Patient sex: M
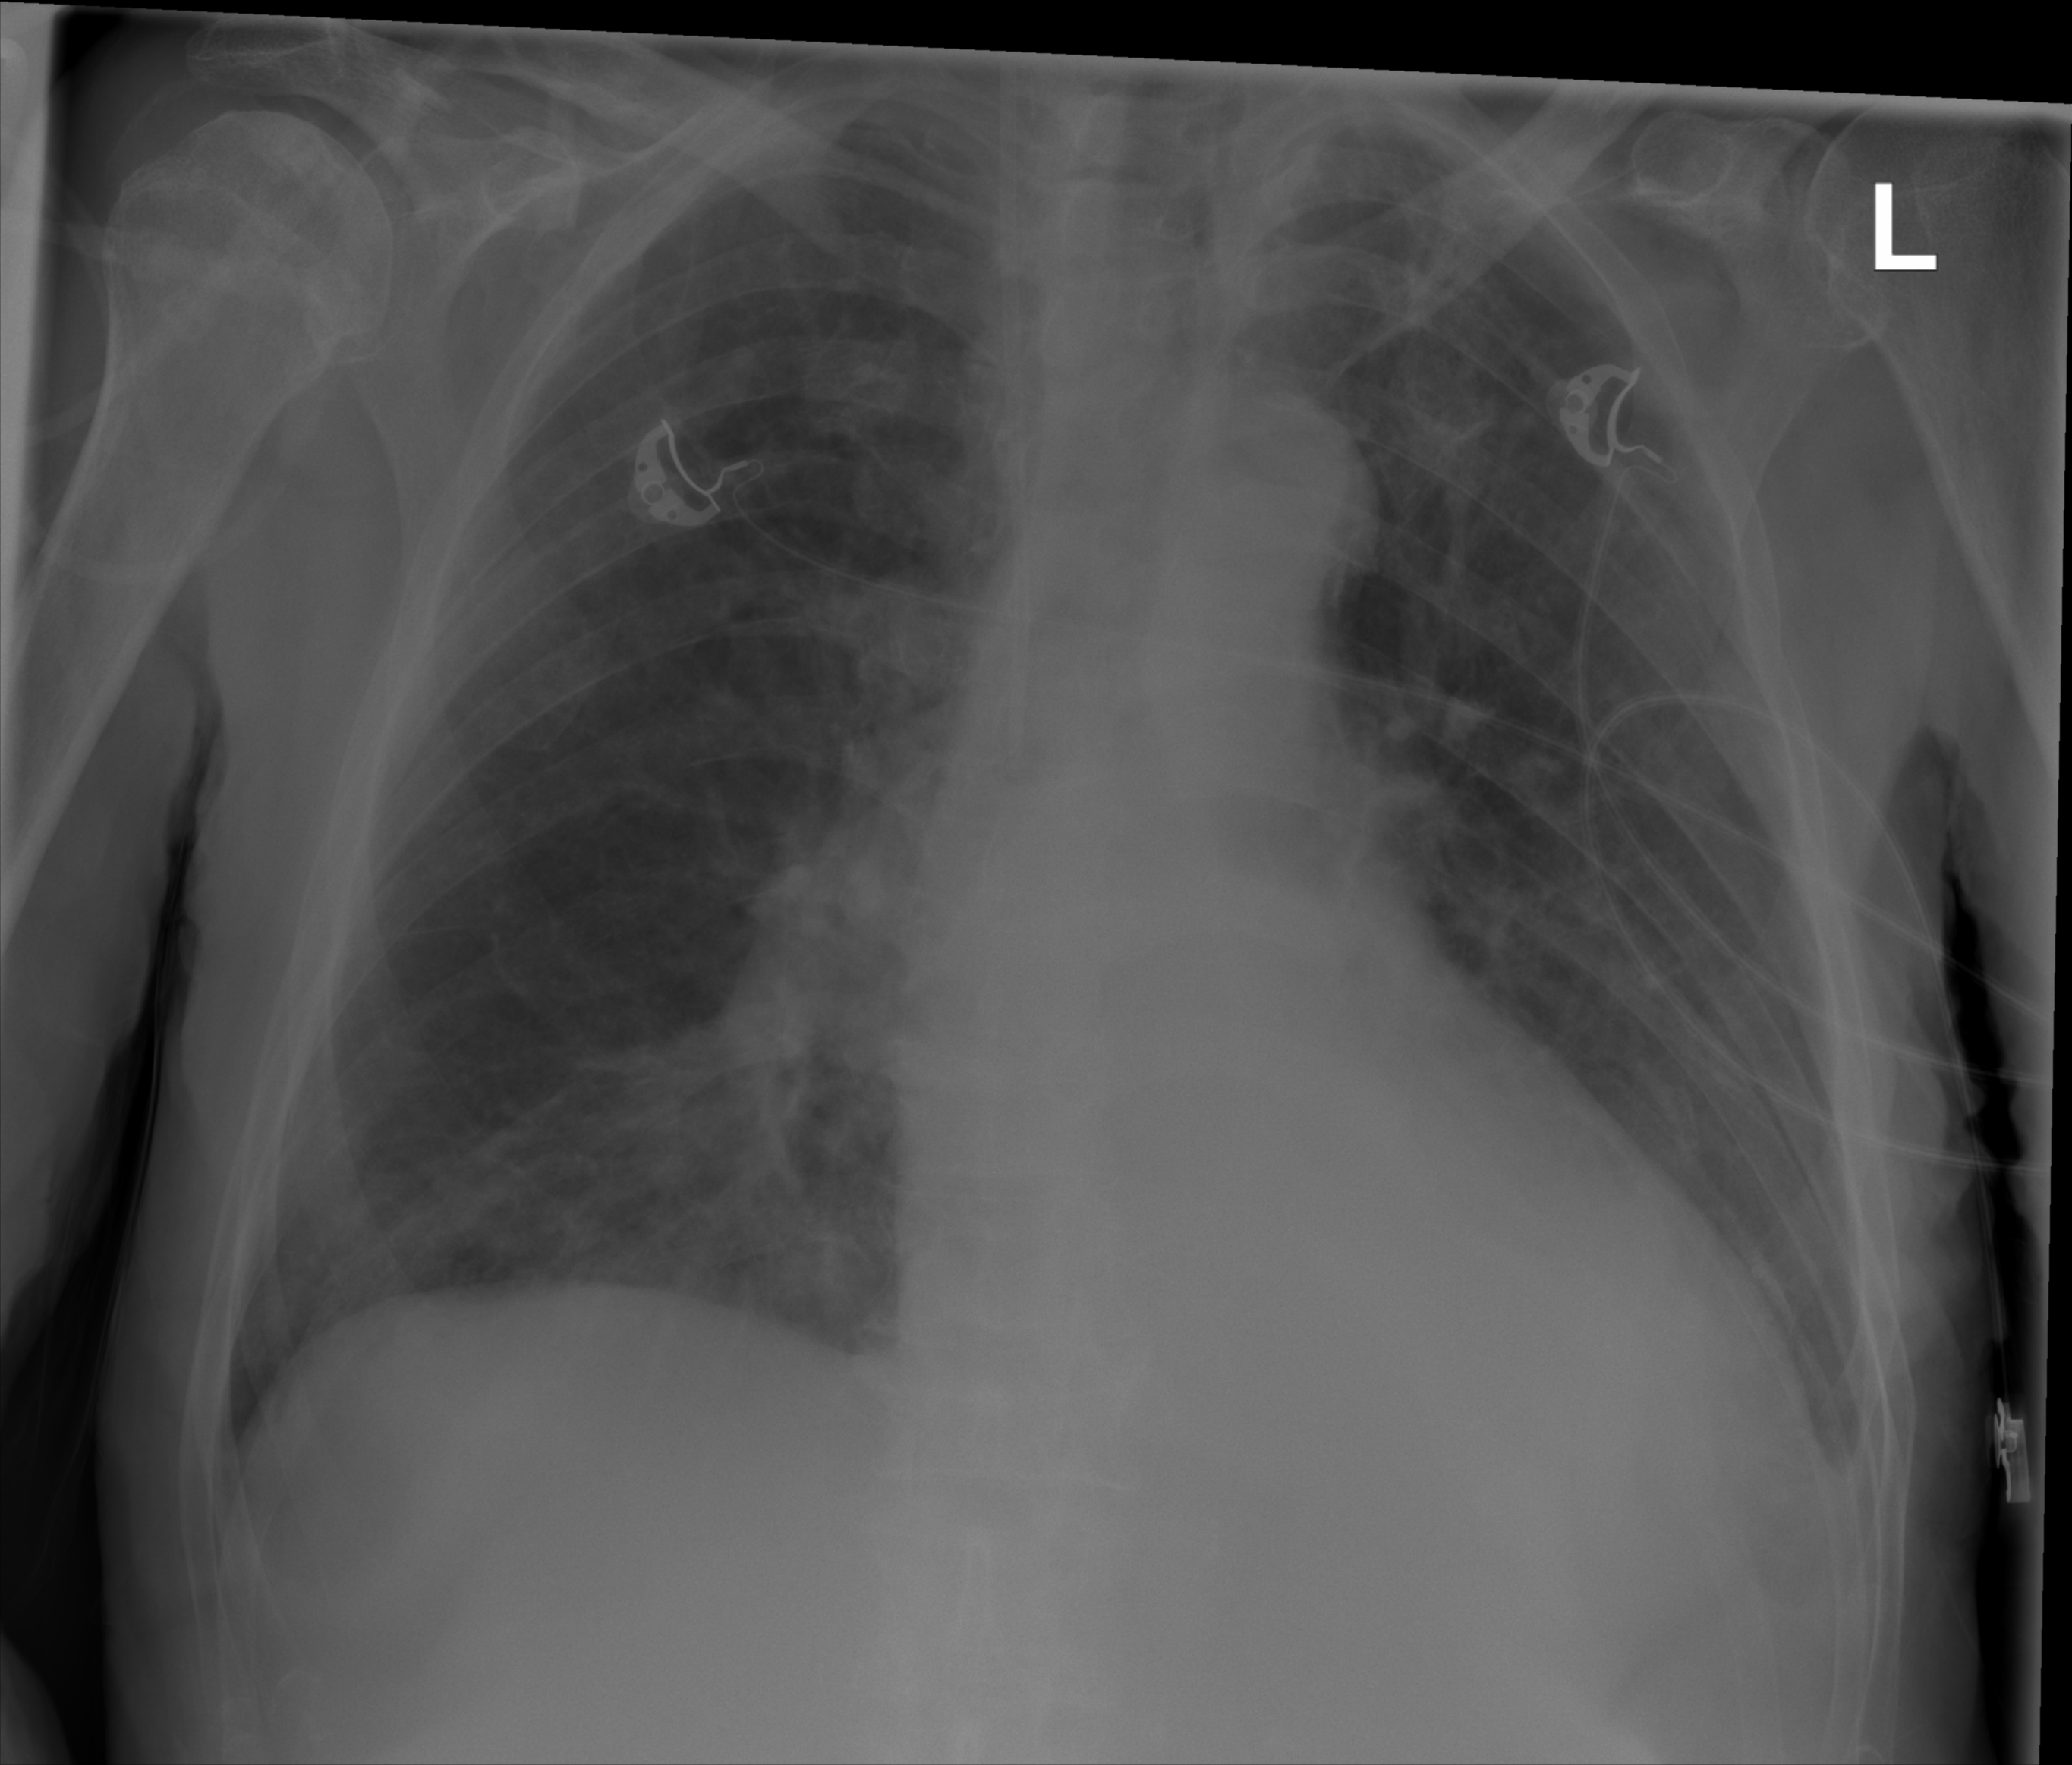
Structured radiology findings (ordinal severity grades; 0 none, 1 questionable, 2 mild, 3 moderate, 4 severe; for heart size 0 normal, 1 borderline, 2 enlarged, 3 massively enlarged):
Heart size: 2
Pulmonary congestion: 2
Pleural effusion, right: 0
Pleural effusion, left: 2
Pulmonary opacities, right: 1
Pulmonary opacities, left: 0
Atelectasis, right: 2
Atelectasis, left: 0